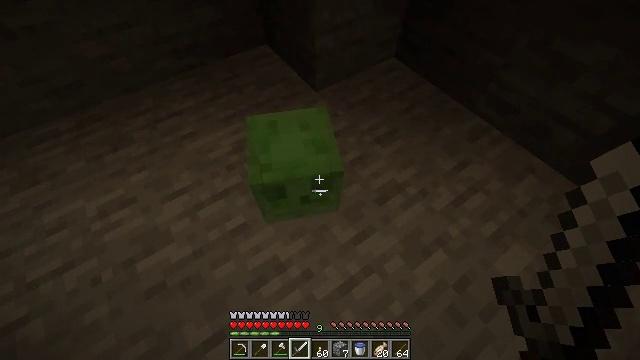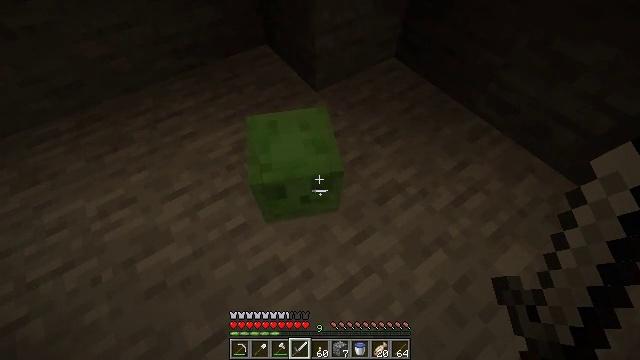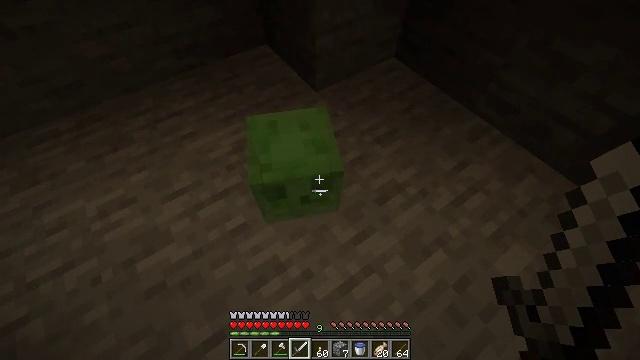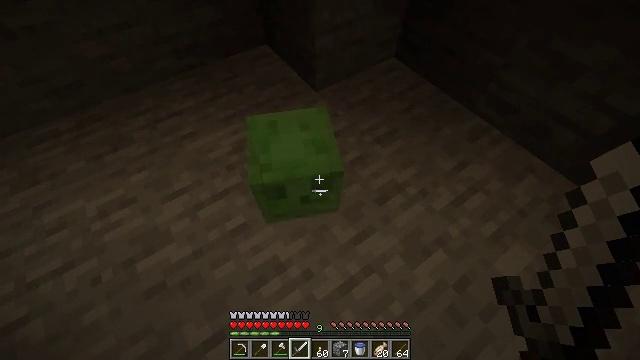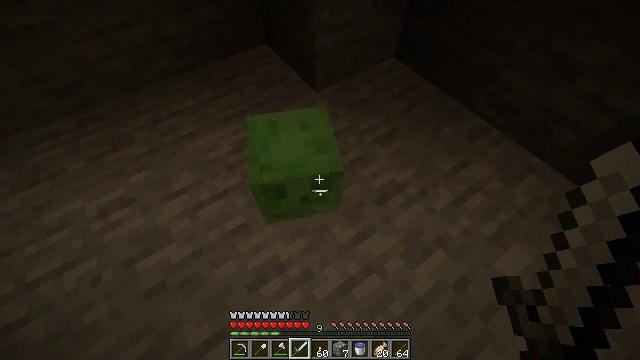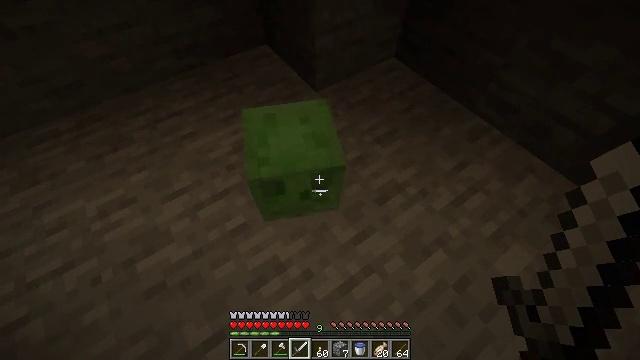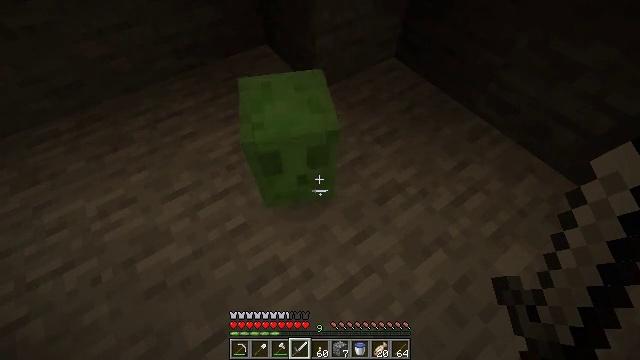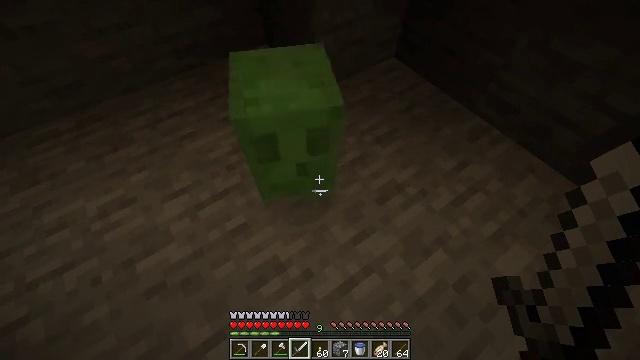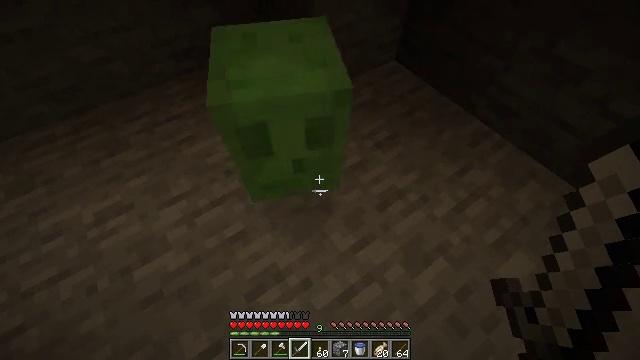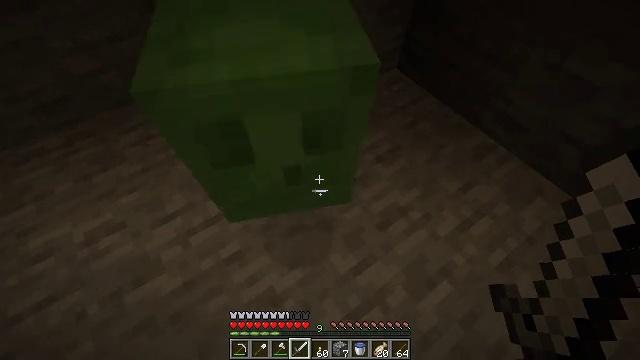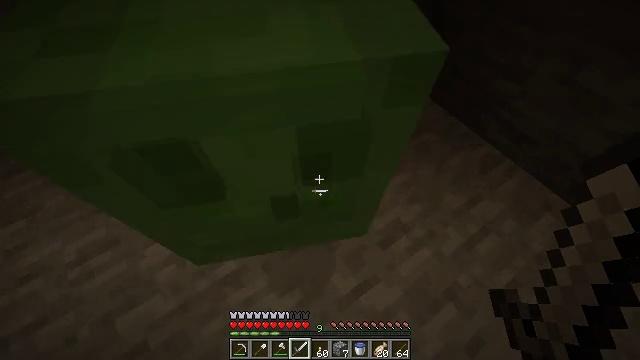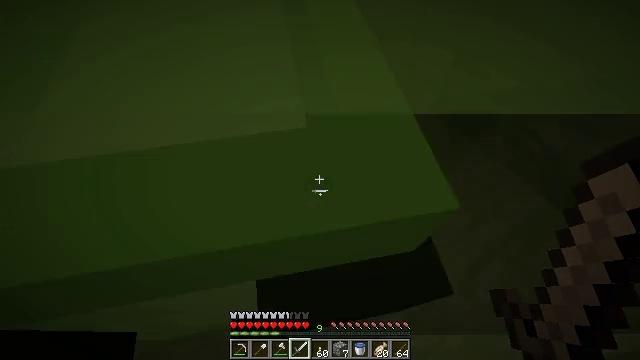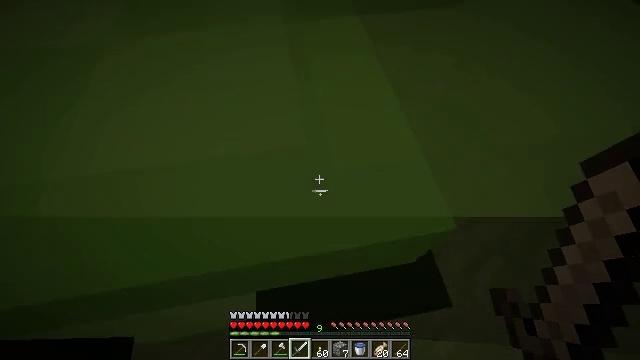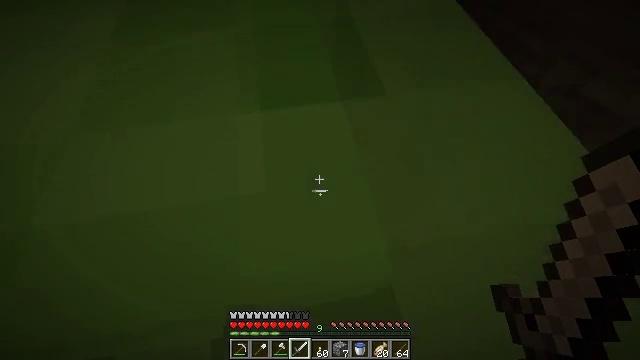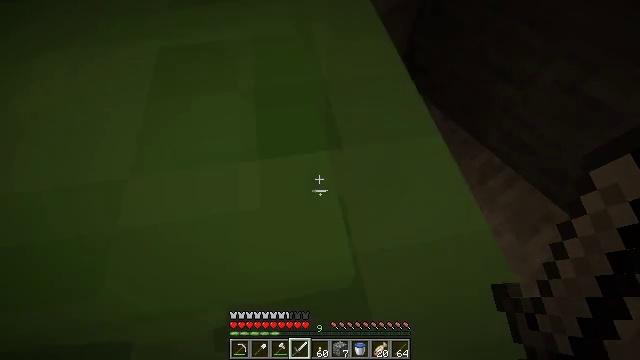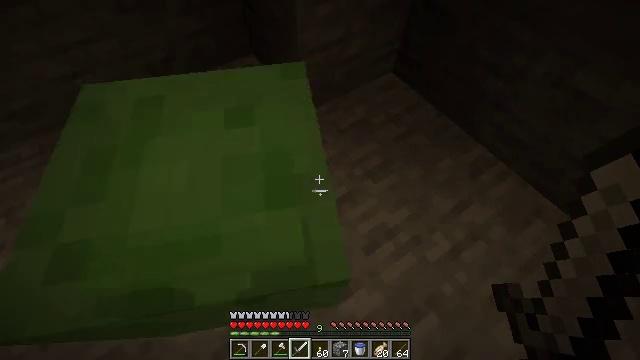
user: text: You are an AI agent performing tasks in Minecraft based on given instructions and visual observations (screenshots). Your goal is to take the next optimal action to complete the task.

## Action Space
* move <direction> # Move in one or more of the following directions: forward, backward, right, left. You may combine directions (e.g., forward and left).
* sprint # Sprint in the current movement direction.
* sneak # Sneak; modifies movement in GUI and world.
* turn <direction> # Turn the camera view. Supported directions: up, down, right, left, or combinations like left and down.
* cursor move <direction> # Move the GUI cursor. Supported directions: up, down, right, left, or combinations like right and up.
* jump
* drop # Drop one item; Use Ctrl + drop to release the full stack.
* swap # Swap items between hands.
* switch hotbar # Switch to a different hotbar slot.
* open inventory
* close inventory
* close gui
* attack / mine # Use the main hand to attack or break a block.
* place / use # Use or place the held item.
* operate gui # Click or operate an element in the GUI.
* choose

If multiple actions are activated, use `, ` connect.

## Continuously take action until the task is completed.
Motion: motion action
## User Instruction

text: Kill the slime.
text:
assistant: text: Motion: no_op
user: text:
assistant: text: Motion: no_op
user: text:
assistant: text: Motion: no_op
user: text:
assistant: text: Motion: no_op
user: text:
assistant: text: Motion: no_op
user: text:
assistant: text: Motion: no_op
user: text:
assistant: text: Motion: no_op
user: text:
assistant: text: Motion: move forward
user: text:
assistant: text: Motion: move forward
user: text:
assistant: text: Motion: move forward
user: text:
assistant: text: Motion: no_op
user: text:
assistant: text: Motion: no_op
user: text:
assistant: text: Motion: no_op
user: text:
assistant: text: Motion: no_op
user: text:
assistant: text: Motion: no_op
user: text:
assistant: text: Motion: no_op
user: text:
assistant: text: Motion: no_op
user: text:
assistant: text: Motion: no_op
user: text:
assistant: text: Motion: no_op
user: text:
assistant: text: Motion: no_op
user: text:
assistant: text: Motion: no_op
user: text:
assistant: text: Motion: no_op
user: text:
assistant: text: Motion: no_op
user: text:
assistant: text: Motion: no_op
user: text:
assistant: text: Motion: no_op
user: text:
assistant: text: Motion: no_op
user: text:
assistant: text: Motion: no_op
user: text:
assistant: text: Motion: no_op
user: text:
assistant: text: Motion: turn left
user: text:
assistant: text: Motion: turn left